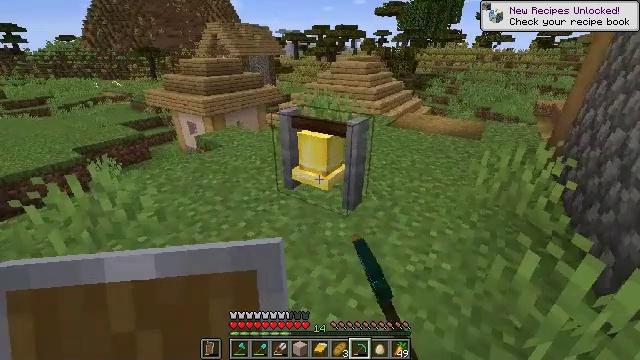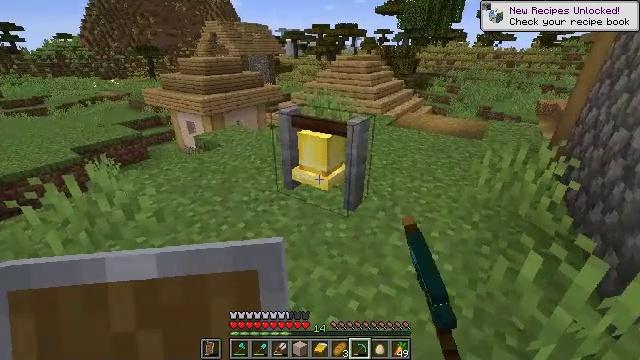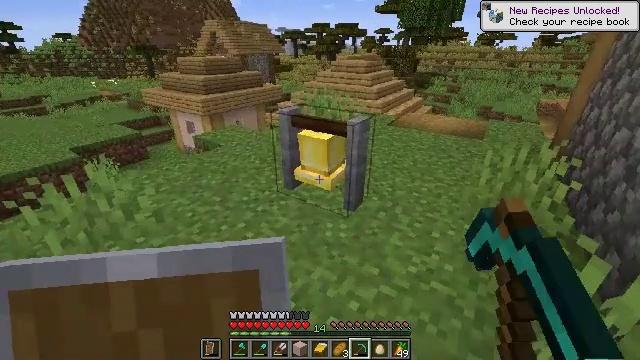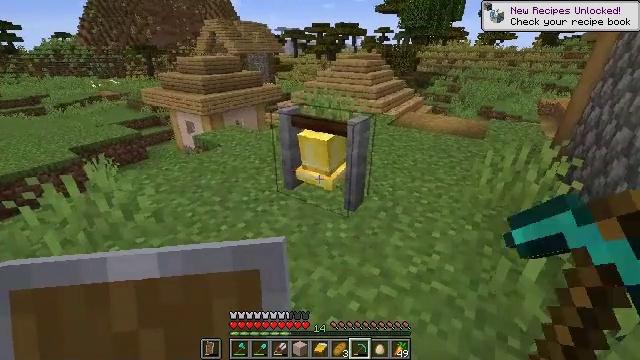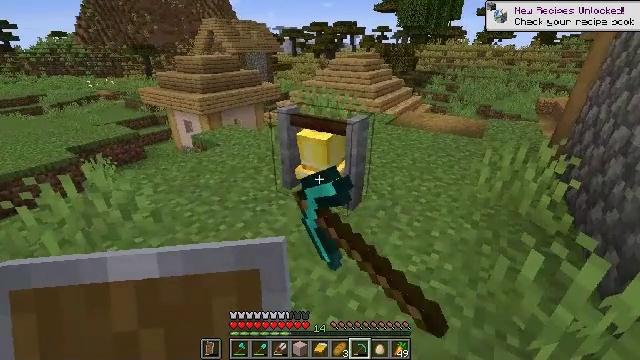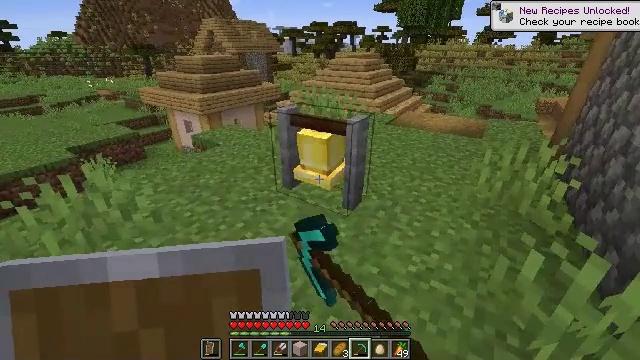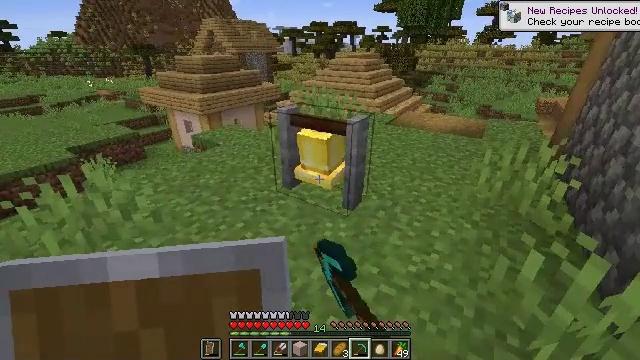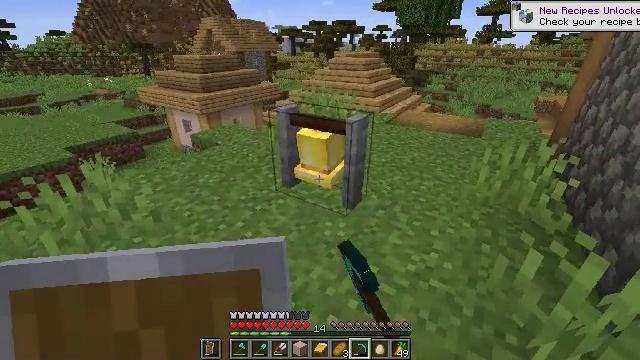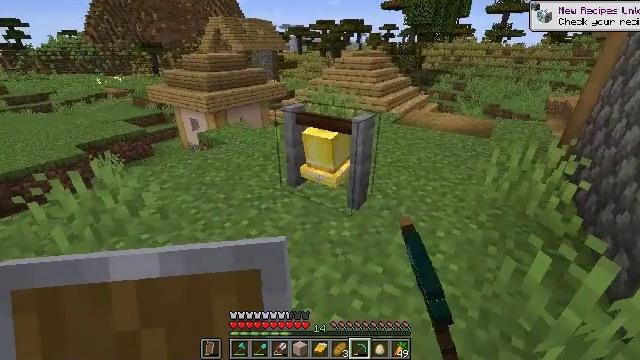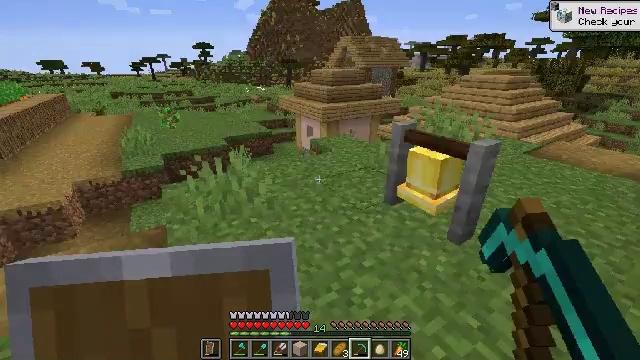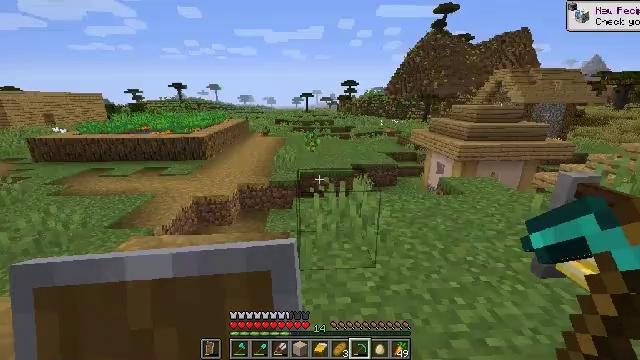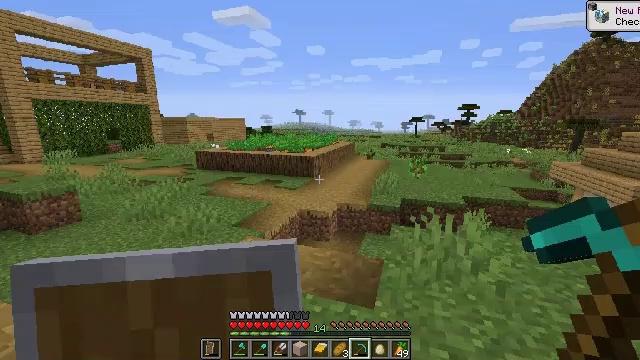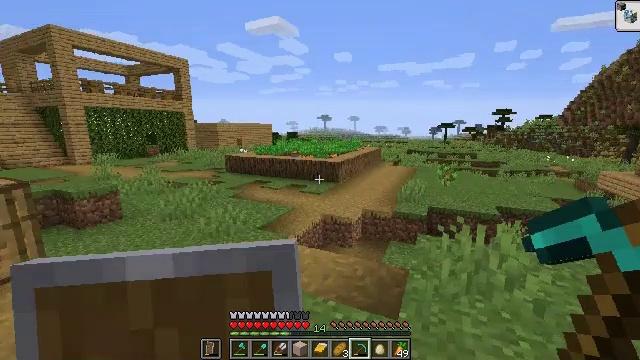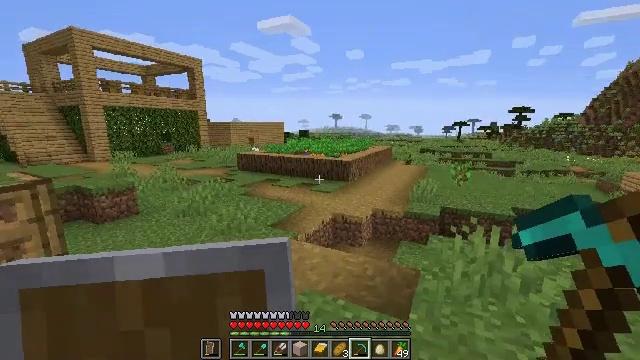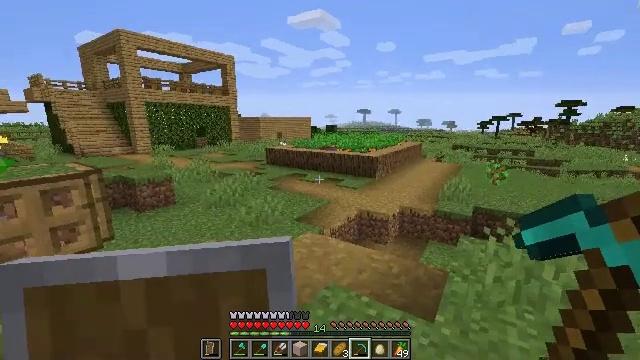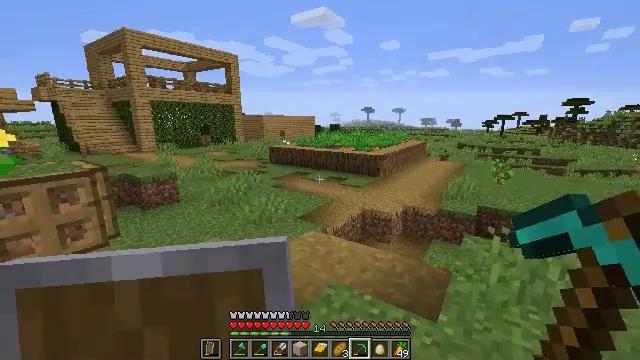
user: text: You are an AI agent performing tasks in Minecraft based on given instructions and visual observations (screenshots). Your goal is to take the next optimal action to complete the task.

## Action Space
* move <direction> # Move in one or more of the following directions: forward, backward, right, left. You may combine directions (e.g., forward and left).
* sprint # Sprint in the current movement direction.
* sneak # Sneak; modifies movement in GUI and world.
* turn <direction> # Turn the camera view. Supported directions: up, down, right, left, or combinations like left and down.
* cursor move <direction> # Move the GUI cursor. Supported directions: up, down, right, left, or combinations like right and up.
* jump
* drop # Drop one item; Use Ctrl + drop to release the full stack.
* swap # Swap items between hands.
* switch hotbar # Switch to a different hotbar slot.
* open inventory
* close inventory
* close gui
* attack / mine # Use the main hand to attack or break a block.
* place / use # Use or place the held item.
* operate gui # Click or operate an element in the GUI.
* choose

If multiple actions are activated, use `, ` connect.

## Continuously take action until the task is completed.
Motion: motion action
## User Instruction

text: Collect the oak door by breaking it.
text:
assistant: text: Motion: use / place
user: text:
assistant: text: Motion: use / place
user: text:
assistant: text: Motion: use / place
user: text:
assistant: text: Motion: use / place
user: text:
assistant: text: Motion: no_op
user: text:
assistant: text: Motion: use / place
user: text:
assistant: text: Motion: use / place
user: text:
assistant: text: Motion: turn left
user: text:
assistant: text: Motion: turn left and up
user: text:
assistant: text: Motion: turn left and up
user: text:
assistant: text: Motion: turn left and up
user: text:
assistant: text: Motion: turn left and up
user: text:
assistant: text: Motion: turn left
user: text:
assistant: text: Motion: turn left and down
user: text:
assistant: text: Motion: no_op
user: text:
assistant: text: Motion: no_op
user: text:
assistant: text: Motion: no_op
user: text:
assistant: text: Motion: move forward
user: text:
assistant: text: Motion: move forward
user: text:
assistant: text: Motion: move forward, sprint, turn left
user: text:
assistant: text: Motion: move forward, sprint, turn left and down
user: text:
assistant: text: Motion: move forward, sprint, turn left and down
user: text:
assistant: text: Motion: move forward, sprint, turn left and down
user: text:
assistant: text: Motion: move forward, sprint, turn left and down
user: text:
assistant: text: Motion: move forward, sprint, turn left, jump
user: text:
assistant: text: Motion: move forward, sprint, jump
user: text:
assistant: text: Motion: move forward, sprint, jump
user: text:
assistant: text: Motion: move forward, sprint, jump
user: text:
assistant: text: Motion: move forward, sprint, jump
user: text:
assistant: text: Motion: move forward, sprint, jump